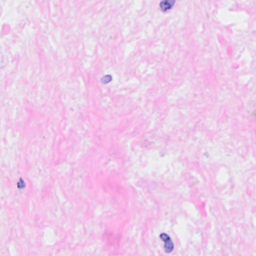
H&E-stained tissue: Breast